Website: crate-barrel
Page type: account-selection
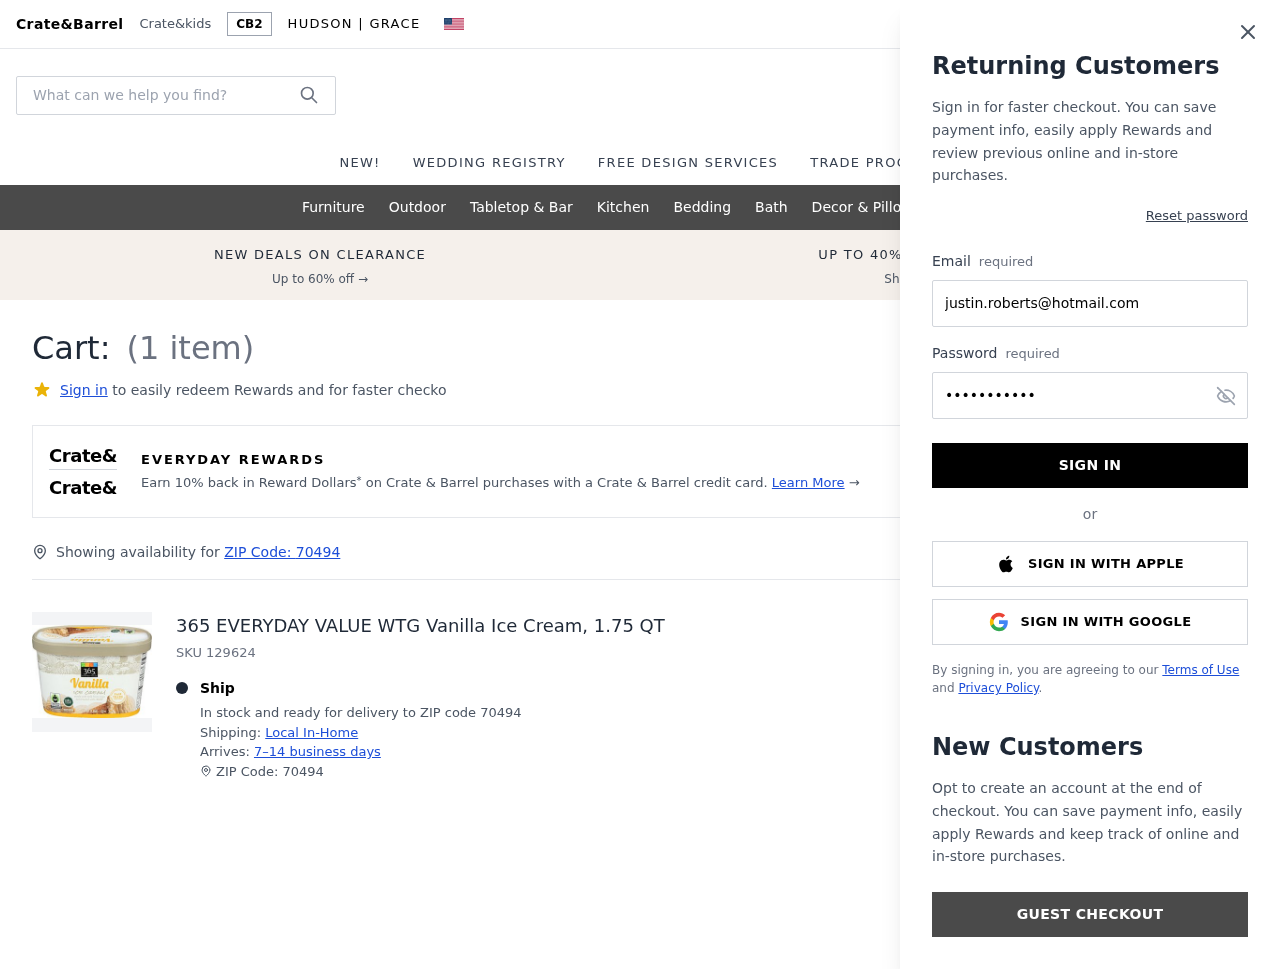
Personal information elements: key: PII_EMAIL
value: justin.roberts@hotmail.com
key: PII_POSTCODE
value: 70494
Product elements: key: PRODUCT1_NAME
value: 365 EVERYDAY VALUE WTG Vanilla Ice Cream, 1.75 QT
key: PRODUCT1_QUANTITY
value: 1
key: PRODUCT1_SKU
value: SKU 129624
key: PRODUCT1_ORIGINAL_PRICE
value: $4.94
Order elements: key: ORDER_NUM_ITEMS
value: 1
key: ORDER_SUBTOTAL
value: $3.95
Search elements: key: HEADER_SEARCH
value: What can we help you find?